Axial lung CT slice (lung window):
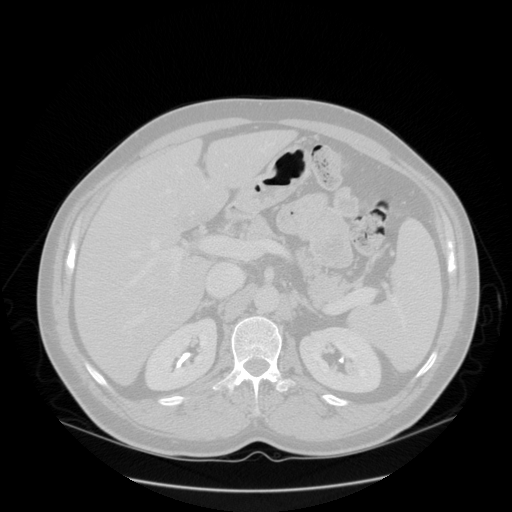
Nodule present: no